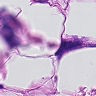
Metastatic tissue present: yes